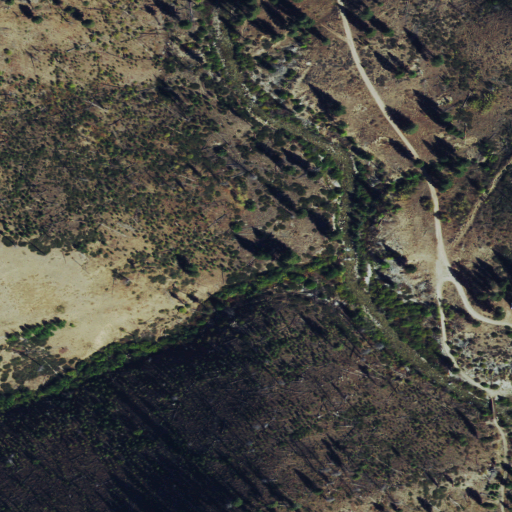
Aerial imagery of valley in Idaho named Camp Gulch containing shrub, evergreen forest, and grassland